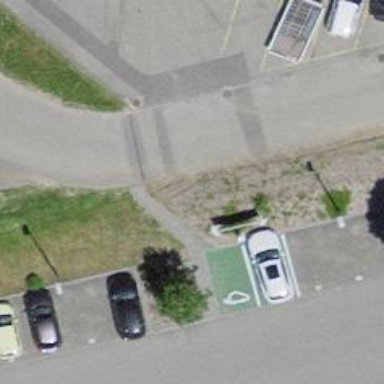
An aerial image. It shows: Charging station.